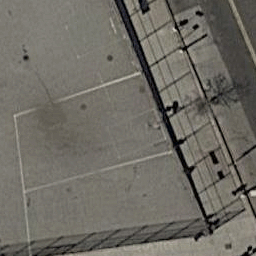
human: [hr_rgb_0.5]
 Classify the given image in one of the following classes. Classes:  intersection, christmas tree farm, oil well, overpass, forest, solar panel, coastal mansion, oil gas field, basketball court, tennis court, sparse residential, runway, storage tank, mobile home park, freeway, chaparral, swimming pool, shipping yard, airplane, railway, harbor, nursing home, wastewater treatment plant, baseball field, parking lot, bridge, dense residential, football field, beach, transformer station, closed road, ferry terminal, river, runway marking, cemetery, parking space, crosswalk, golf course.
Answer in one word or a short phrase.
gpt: basketball court